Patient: sex M, age 17
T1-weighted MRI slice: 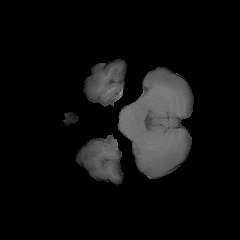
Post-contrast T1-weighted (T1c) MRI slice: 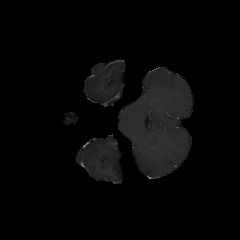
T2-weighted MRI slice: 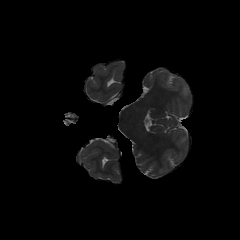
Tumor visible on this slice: no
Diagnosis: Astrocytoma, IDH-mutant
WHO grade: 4